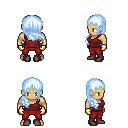
a pixel art fantasy rpg character, male body template, human, tanned skin, maroon pirate shirt, red pants, white cyan right-swept hairstyle, gold gloves, maroon shoes, four views (front, back, left, right), 2x2 character sprite sheet, small pixel art, hard edges, no anti-aliasing